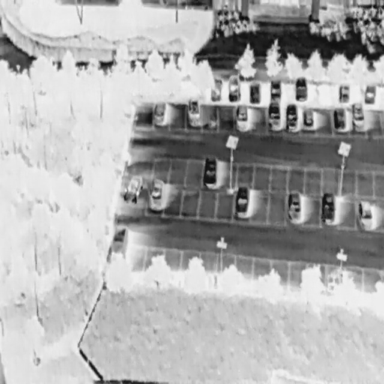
There are 26 objects shown in the infrared image, including 23 Cars, and three DontCares.